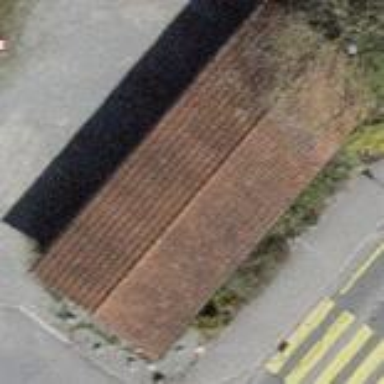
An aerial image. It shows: Shed.